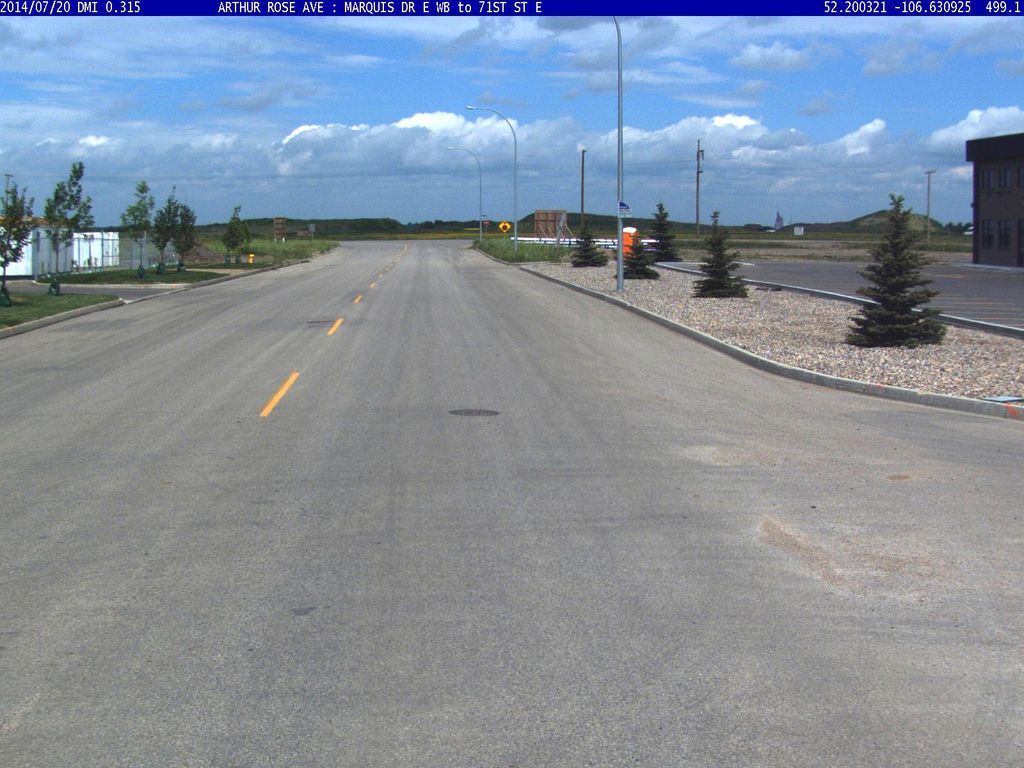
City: saskatoon